Question: I'm trying to create an image helper that will render the image but my helper does not render the image. All I can see is shown in the screenshot below. Can anyone help spot the reason why? Please help. Here's my code.
'''
using System.Configuration;
using System.Web.Mvc;
namespace CMS.Helpers
{
public static class ImageHelper
{
public static string Image(this HtmlHelper htmlHelper, string fileName, string id, string alt, string contentPath)
{
var imgDirectory = ConfigurationManager.AppSettings["imageDirectory"];
var imagePath = string.Format("{0}{1}", imgDirectory, contentPath);
var file = string.Format("{0}{1}", imagePath, fileName);
var img = new TagBuilder("img");
img.MergeAttribute("src", file);
img.MergeAttribute("alt", alt);
return img.ToString(TagRenderMode.SelfClosing);
}
}
}
'''
'''
@Html.Image("TestImage.jpg", "testImg", "TestImg", "/Content/Uploads/MySiteImages")
'''
'''
<add key="imageDirectory" value="http://localhost:49191"/>
'''

When entering the image url '"http://localhost:49191/Content/Uploads/MySiteImages/TestImage.jpg"' on the browser I see that the image exists.
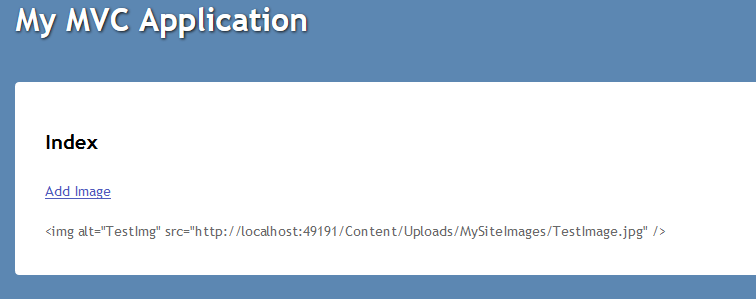
Answer: Your problem is that Razor automatically HTML encodes every 'string' which is written to the response with the '@' symbol.
You can turn off the automatic encoding with 'Html.Raw' method:
'''
@Html.Raw(Html.Image("TestImage.jpg", "testImg", "TestImg",
"/Content/Uploads/MySiteImages"))
'''
Or you can return 'MvcHtmlString' from your helper. This is the more idiomatic way in ASP.NET MVC and in this case razor won't encode your HTML so you don't need to remember to use 'Html.Raw':
'''
public static MvcHtmlString Image(this HtmlHelper htmlHelper,
string fileName, string id, string alt, string contentPath)
{
var imgDirectory = ConfigurationManager.AppSettings["imageDirectory"];
var imagePath = string.Format("{0}{1}", imgDirectory, contentPath);
var file = string.Format("{0}{1}", imagePath, fileName);
var img = new TagBuilder("img");
img.MergeAttribute("src", file);
img.MergeAttribute("alt", alt);
return MvcHtmlString.Create(img.ToString(TagRenderMode.SelfClosing));
}
'''